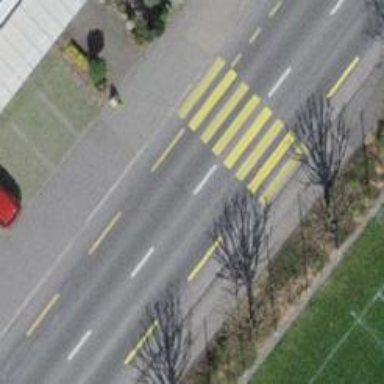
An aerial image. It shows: Uncontrolled zebra crossing with notable zebra markings.